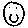
Label: smiley face